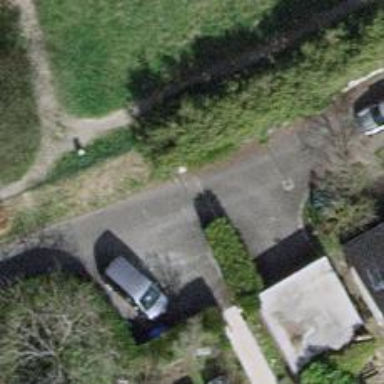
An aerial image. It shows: Residential road with asphalt surface.